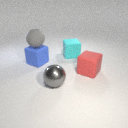
large blue rubber cube to the left of large cyan rubber cube